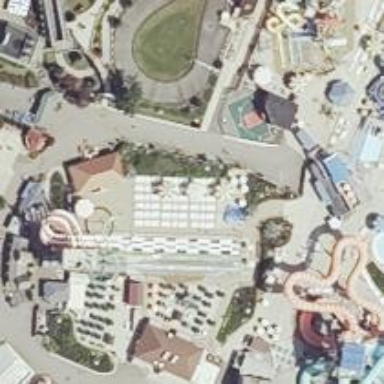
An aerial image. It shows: Water slide attraction.